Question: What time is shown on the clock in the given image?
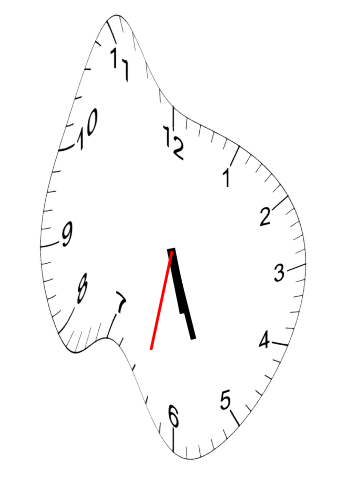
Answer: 05:26:32